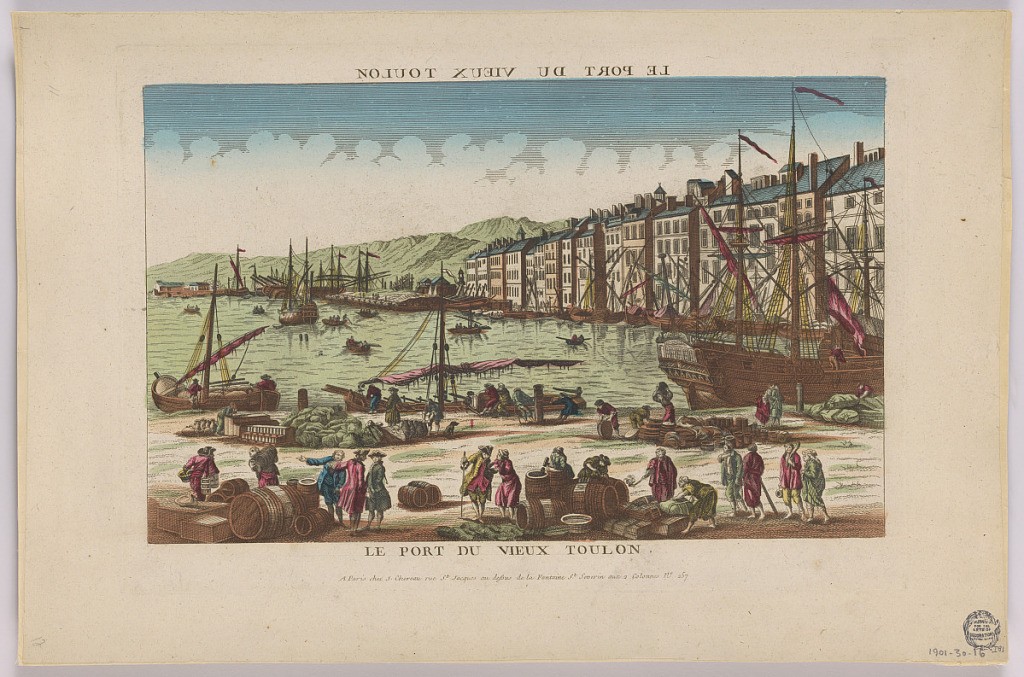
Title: Peep-show, Le Port Du Vieux Toulon
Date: ca. 1750
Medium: Engraving in ink with washes of watercolor on paper, mounted on scrapbook page
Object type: Print
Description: Peep-show print